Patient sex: M
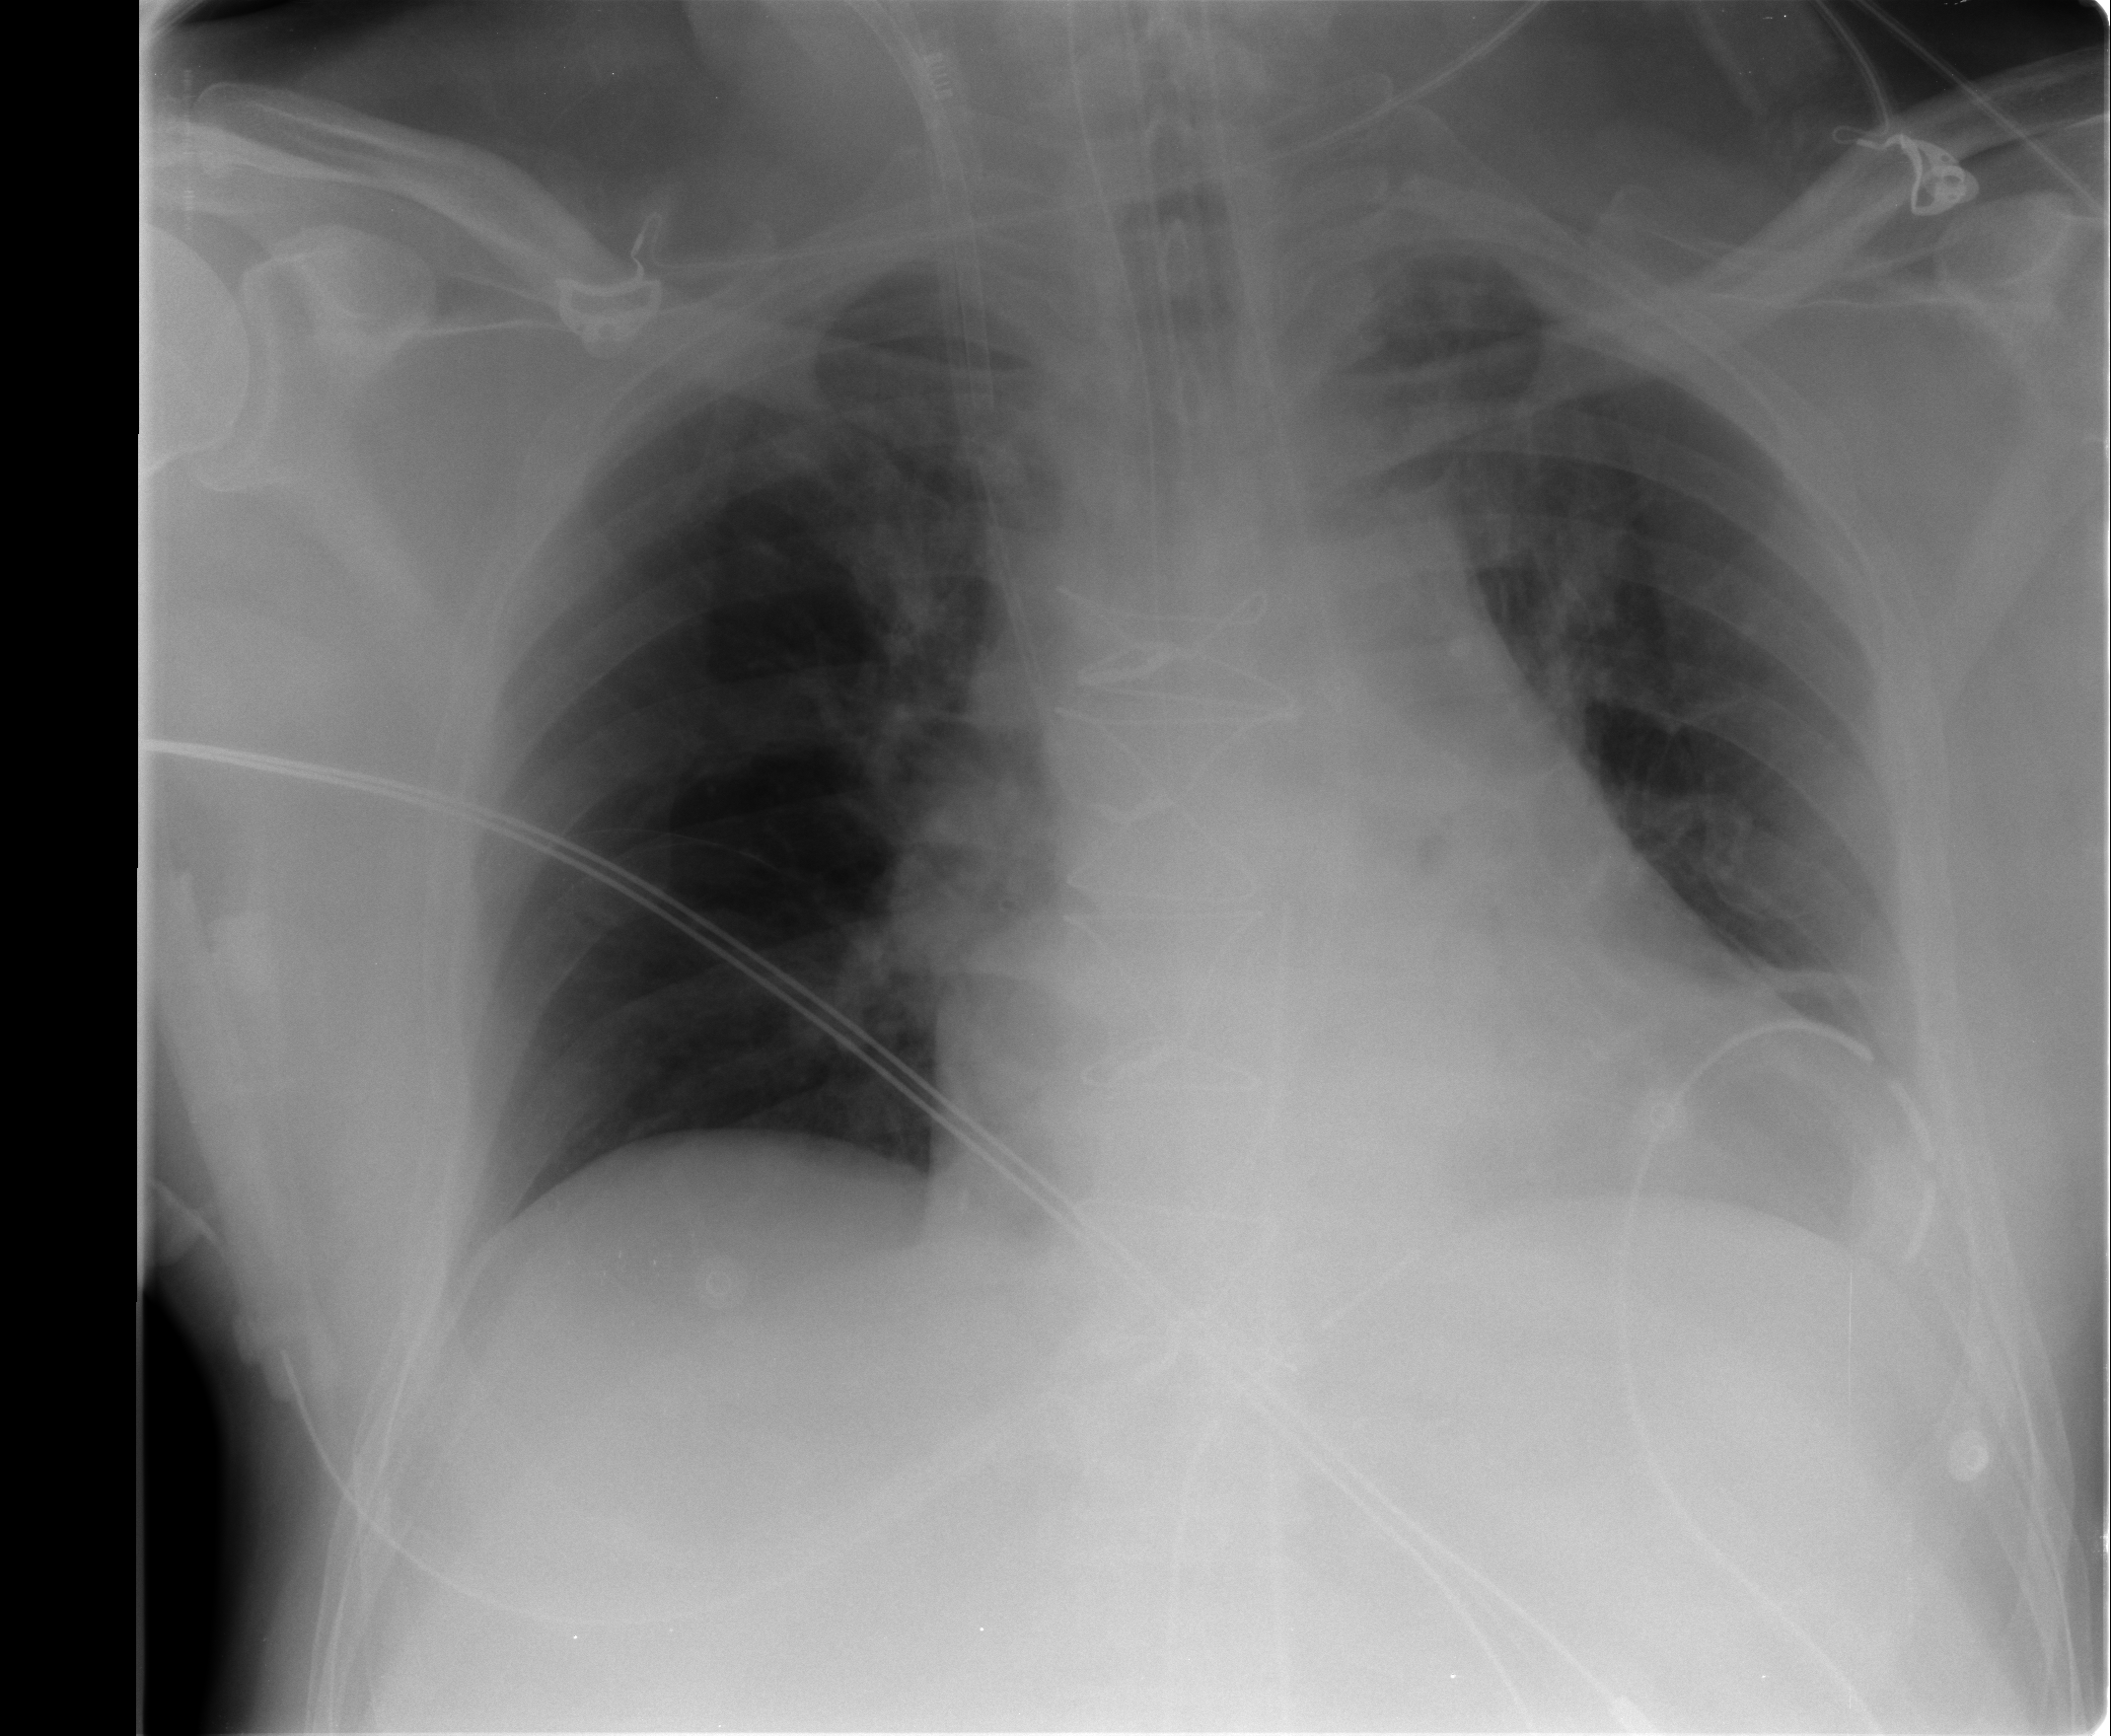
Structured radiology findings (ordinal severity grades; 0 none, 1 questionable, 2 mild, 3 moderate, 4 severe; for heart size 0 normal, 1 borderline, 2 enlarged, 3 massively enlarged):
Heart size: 1
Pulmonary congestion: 0
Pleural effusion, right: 0
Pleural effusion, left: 1
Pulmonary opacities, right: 0
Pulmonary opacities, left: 0
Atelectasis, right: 0
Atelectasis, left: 2